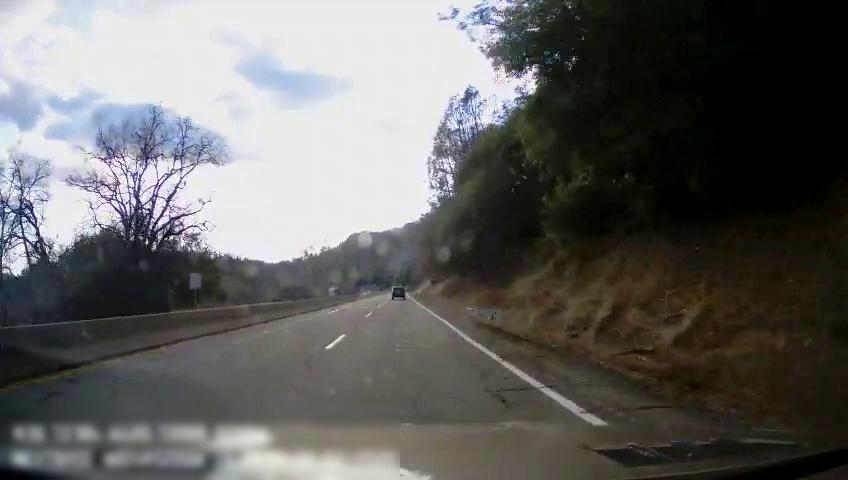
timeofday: Day
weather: Sunny
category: Drivable Space
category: Vehicles | SUV
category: Lanes | Alternate Lane
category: Lanes | Current Lane
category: Lanes | Alternate Lane